Question: Count the number of objects in the diagram.
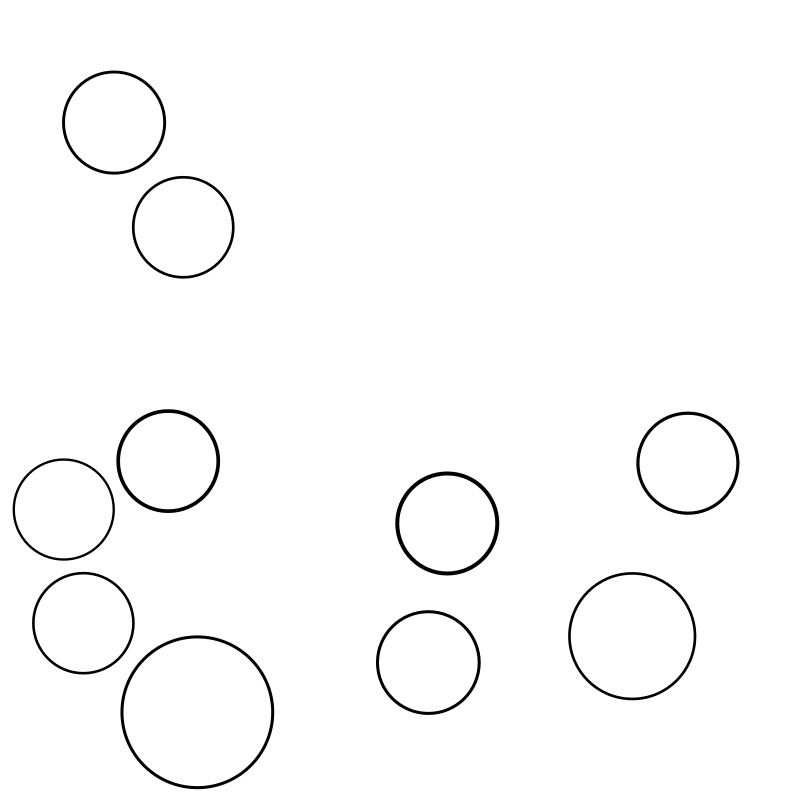
Answer: 10